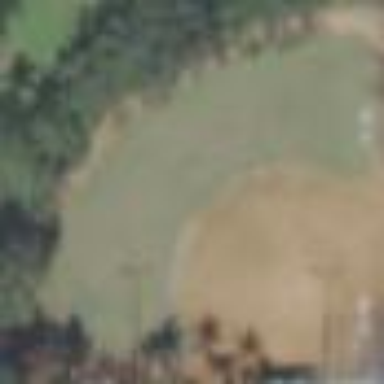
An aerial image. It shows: Baseball pitch for leisure land activities.